Brain MRI, t2w sequence, axial 2D slice.
Patient: age 51, sex F, weight 95 kg, height 1.95 m
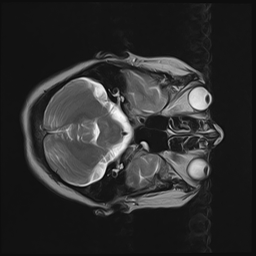